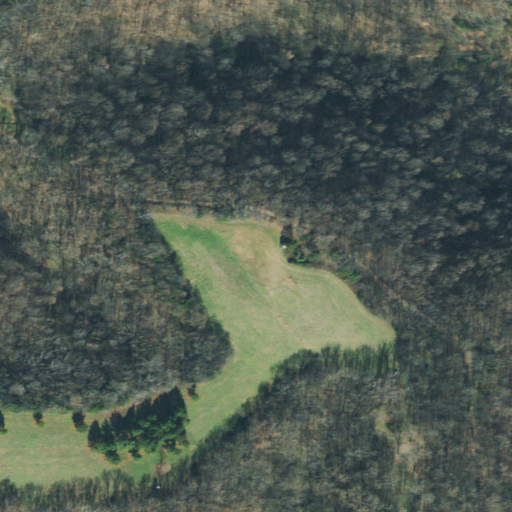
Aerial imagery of ridge(s) in Tennessee named Devils Backbone containing deciduous forest, pasture, and open development